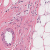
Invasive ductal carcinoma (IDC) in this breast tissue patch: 0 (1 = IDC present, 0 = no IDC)